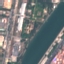
Land use / land cover class: River